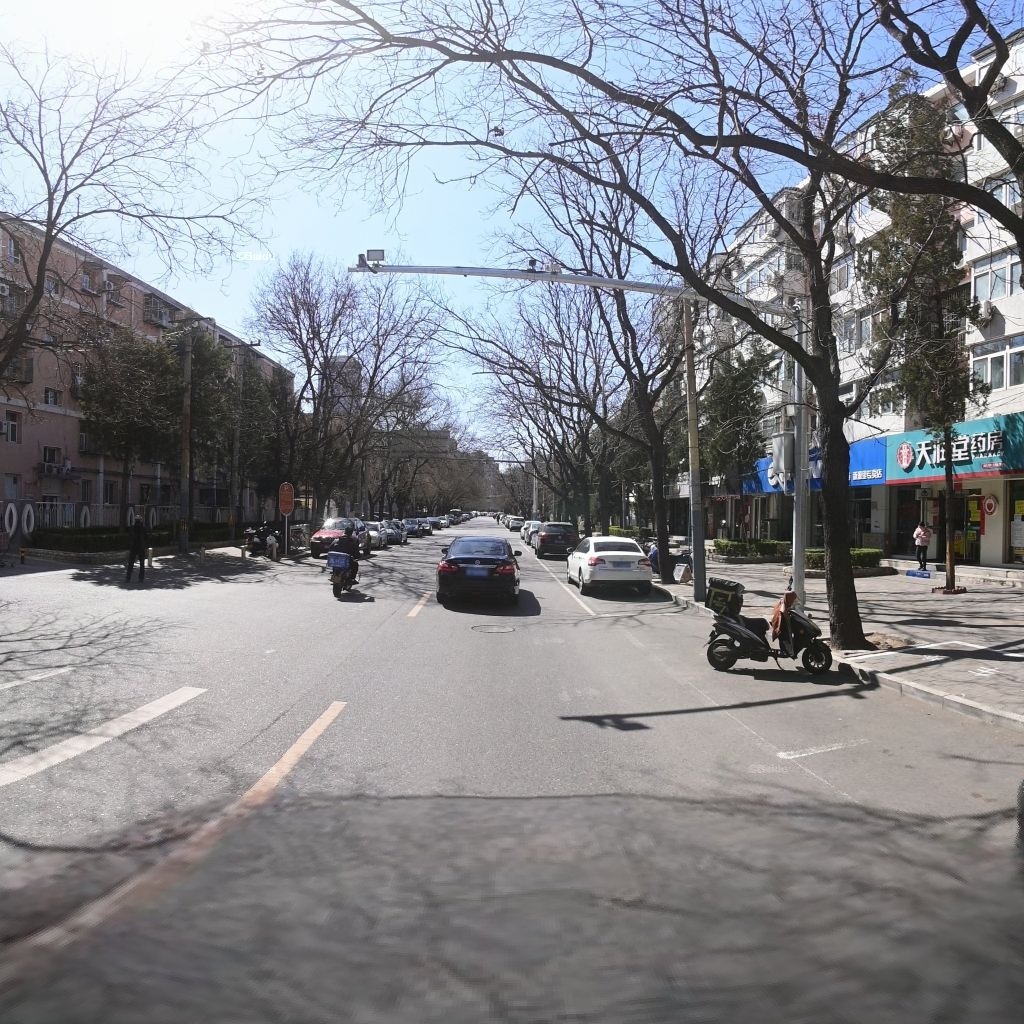
Region: Chaoyang
Road damage annotations: longitudinal crack, manhole cover